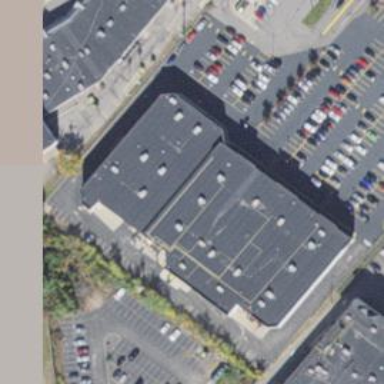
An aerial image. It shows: Building.